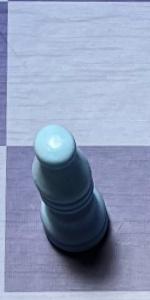
Label: Bishop_White